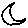
Label: moon